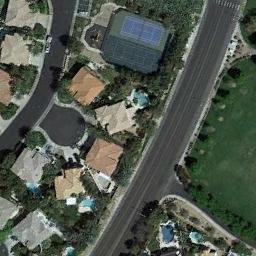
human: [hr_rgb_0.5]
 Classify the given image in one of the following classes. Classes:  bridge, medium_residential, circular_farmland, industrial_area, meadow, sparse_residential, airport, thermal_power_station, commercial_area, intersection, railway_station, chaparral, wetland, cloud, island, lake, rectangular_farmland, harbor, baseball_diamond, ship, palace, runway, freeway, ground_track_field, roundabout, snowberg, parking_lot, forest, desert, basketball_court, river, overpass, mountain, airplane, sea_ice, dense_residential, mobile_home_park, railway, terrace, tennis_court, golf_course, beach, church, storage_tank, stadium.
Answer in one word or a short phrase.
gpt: tennis_court